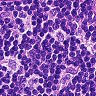
Metastatic tissue present: no